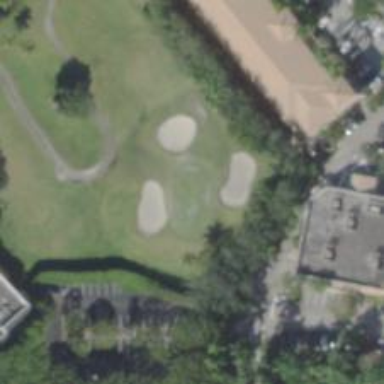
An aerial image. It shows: Golf hole.